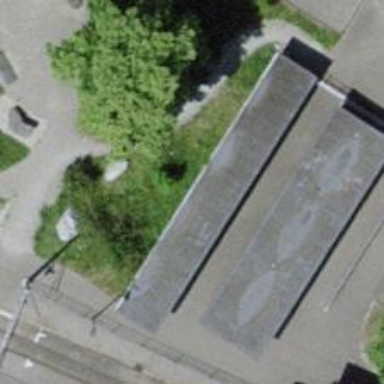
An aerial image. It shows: Bicycle parking area.